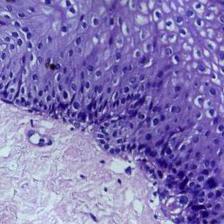
Diagnosis: Normal